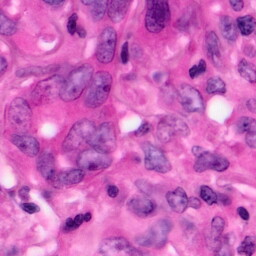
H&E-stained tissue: Pancreatic